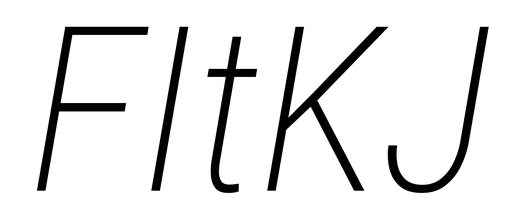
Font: Roboto-Italic_Condensed_ExtraLight_Italic